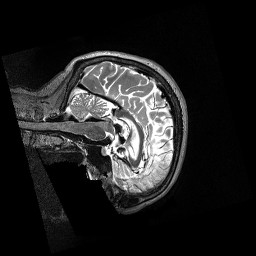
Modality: T2w
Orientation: sagittal
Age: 73
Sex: female
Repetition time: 3.2 s
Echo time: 0.563 s